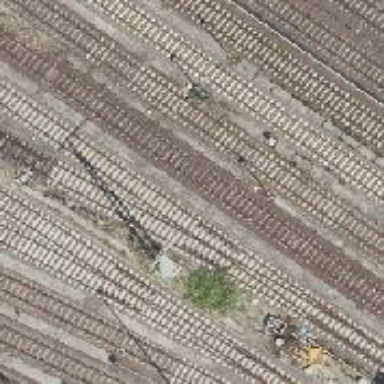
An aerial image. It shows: Railway signal.